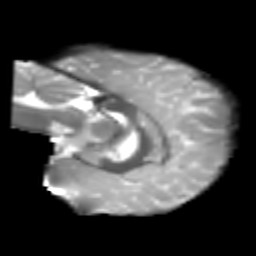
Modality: T2w
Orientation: sagittal
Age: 7
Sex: male
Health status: healthy